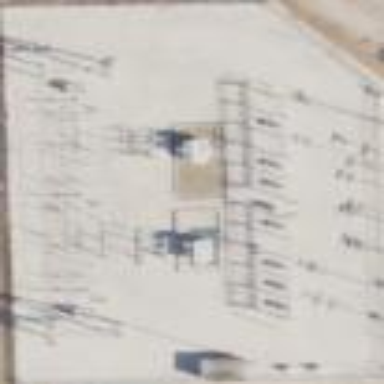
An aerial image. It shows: There is distribution substation enclosed by fence.